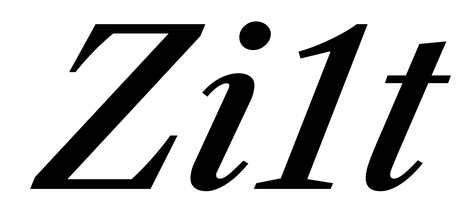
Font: LibreCaslonText-Italic_Medium_Italic